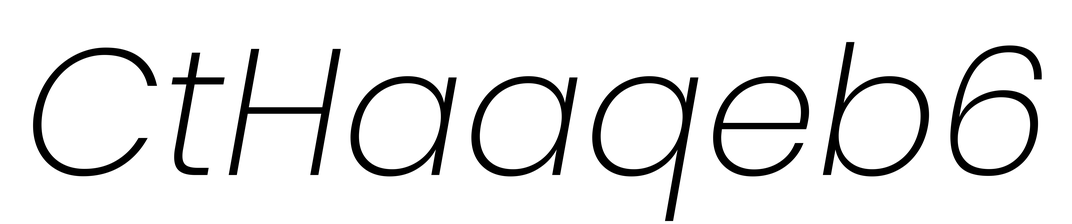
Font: Poppins-ExtraLightItalic